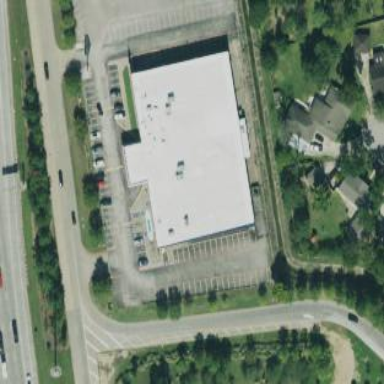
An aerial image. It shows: Building with bowling alley inside.